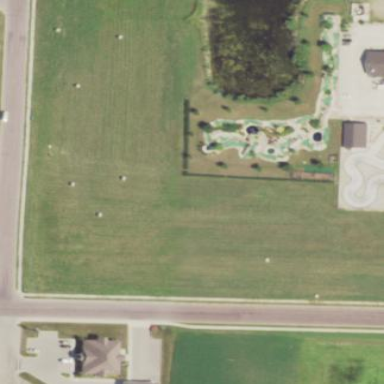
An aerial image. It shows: Miniature golf course.